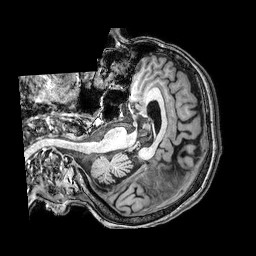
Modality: T1w
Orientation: axial
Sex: female
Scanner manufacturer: philips
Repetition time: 0.008255 s
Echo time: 0.00384 s